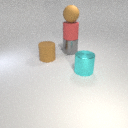
large gray metal cylinder below large brown rubber sphere